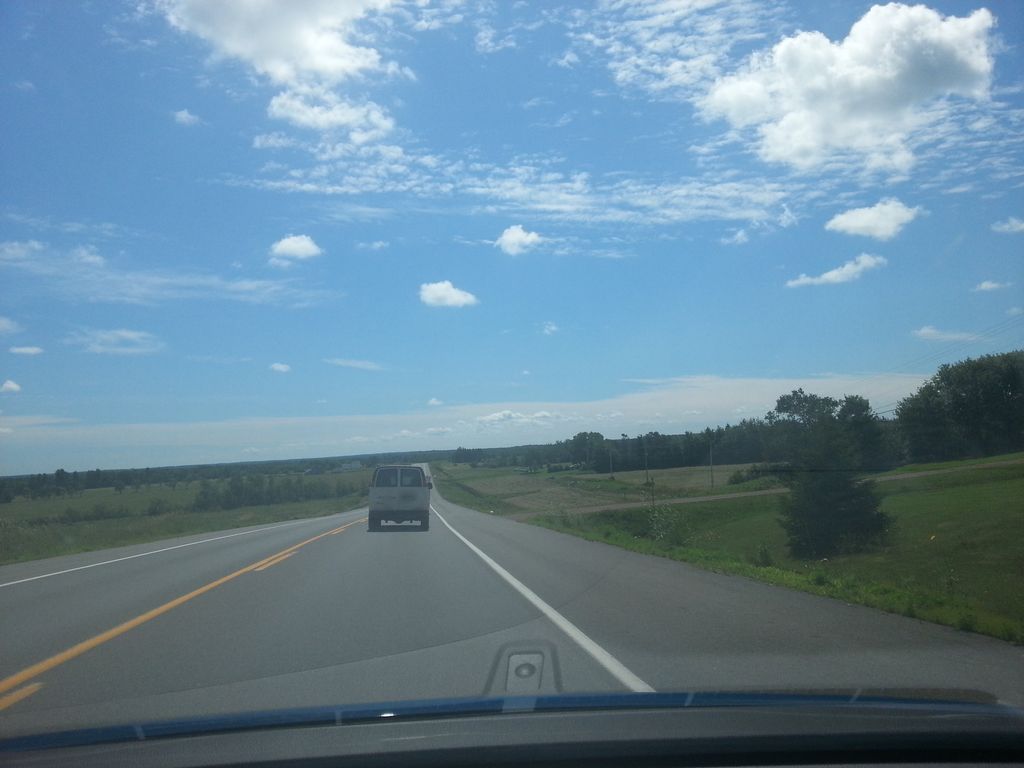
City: charlottetown